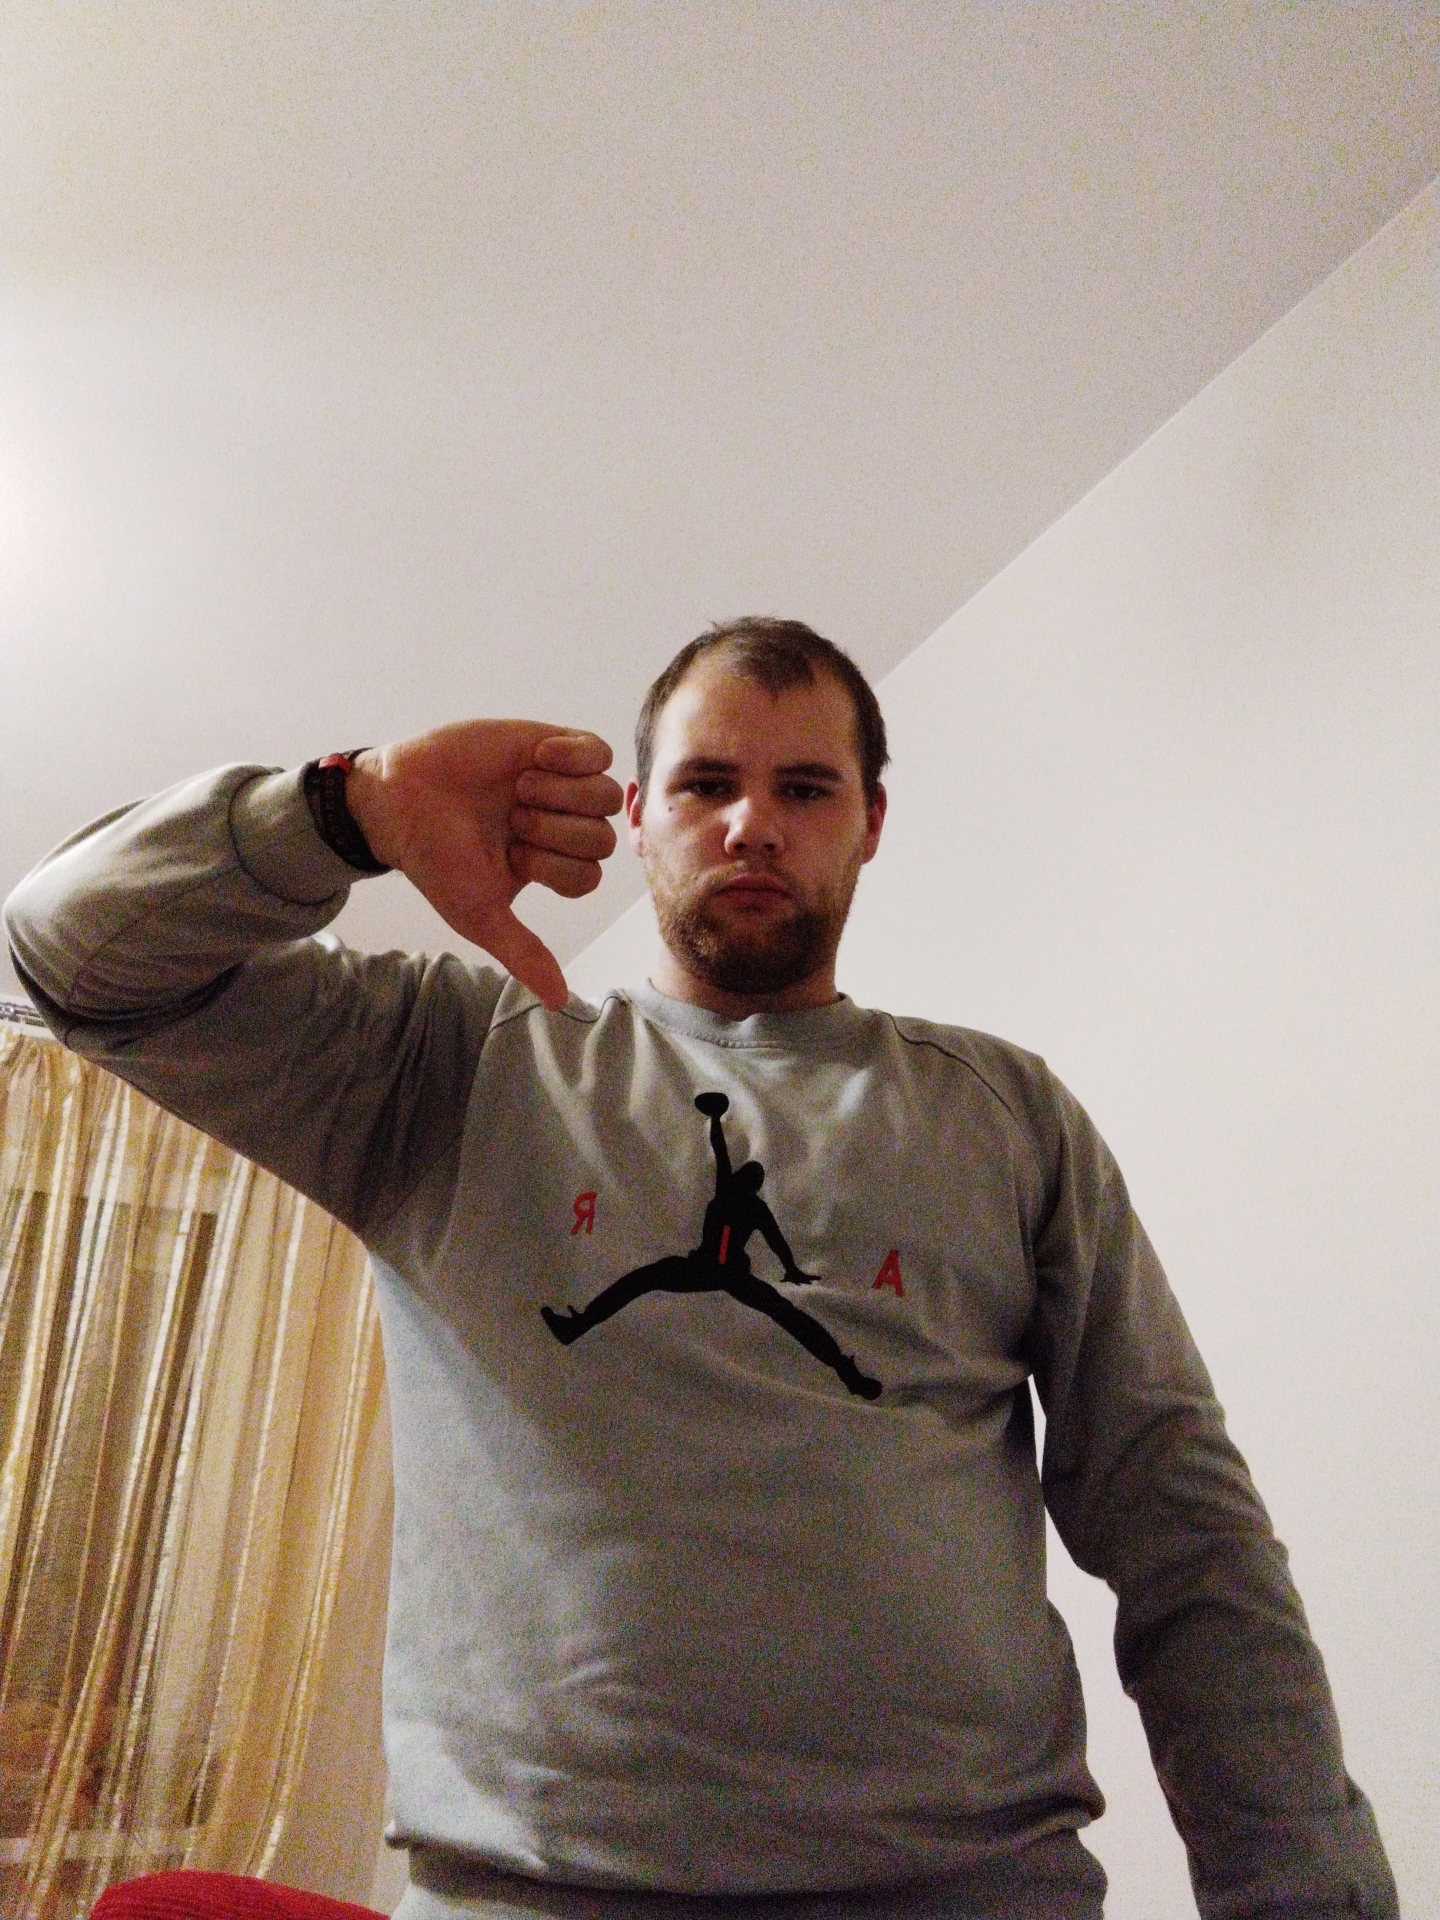
Label: noise